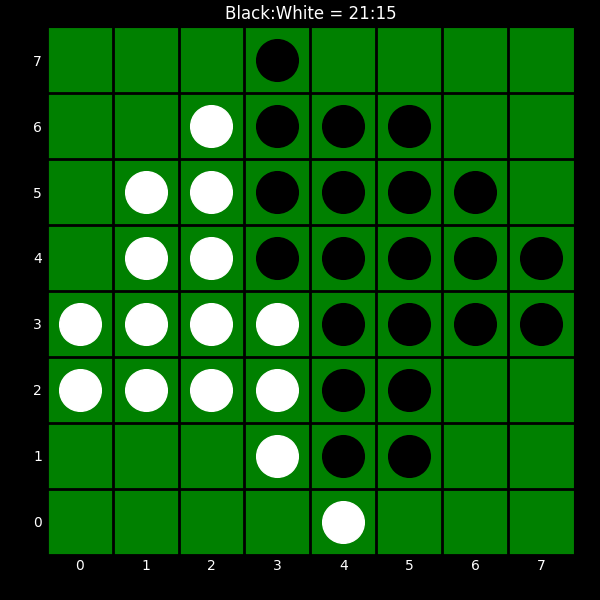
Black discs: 21
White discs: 15